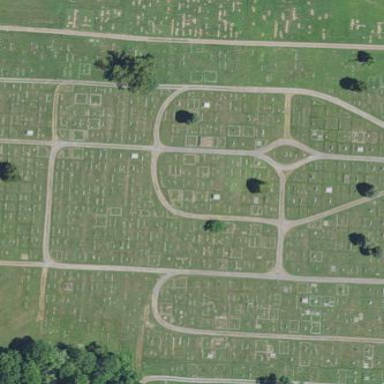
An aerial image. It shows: Cemetery.